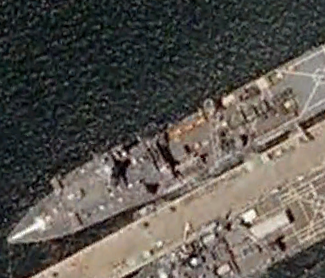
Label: combat